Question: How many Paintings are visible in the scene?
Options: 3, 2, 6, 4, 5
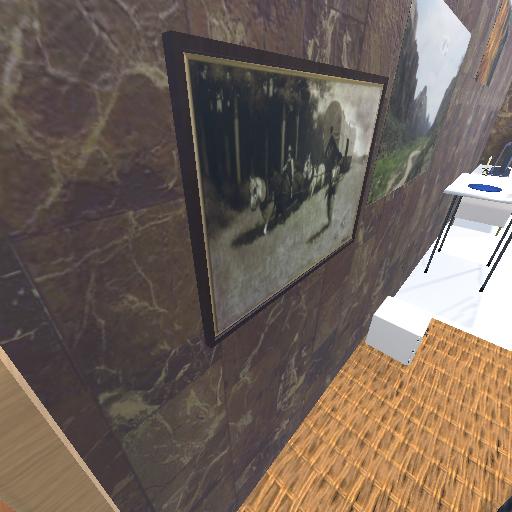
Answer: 3